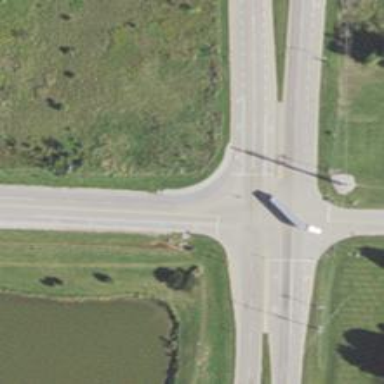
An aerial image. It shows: Stop road.